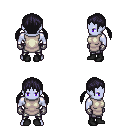
a pixel art fantasy rpg character, male body template, dark elf, purple skin, white tunic, metal pants, raven twin-tailed hairstyle, metal gloves, black shoes, four views (front, back, left, right), 2x2 character sprite sheet, small pixel art, hard edges, no anti-aliasing